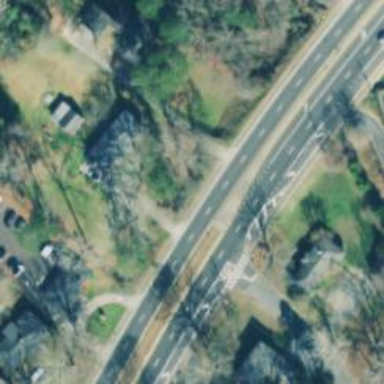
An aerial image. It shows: Trunk highway.